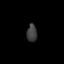
Tissue: prostate
Cell type: T cells
Senescence score: 0.7979
Nuclear area (px): 176
Mean DAPI intensity: 61.909